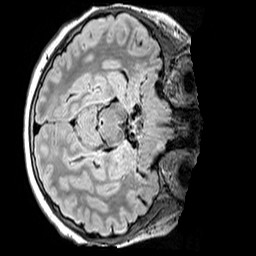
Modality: FLAIR
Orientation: axial
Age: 11
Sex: female
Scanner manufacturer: siemens
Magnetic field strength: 3 T
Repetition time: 5 s
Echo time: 0.388 s